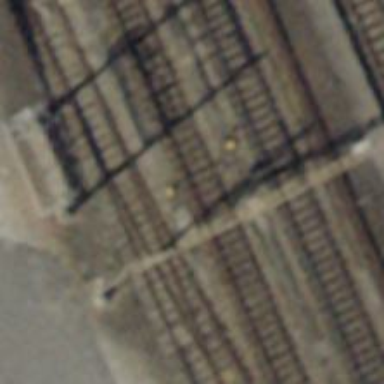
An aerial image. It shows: Railway milestone.